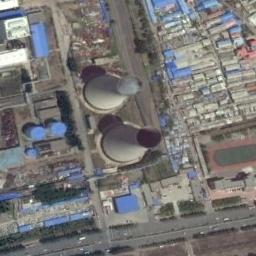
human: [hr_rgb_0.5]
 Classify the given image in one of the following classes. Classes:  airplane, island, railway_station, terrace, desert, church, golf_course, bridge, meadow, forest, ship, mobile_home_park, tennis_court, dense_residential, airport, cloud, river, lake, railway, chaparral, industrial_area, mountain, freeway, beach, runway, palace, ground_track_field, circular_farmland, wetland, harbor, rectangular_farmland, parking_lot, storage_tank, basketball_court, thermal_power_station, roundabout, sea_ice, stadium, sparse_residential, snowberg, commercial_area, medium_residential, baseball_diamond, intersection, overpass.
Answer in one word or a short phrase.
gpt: thermal_power_station